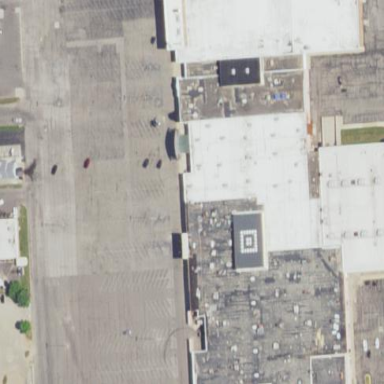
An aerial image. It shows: Mall building.